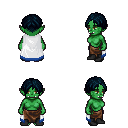
a pixel art fantasy rpg character, female body template, orc, green skin, white trimmed cape, robe skirt, raven parted hairstyle, black shoes, four views (front, back, left, right), 2x2 character sprite sheet, small pixel art, hard edges, no anti-aliasing